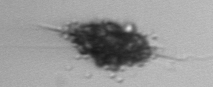
Label: Dictyocha